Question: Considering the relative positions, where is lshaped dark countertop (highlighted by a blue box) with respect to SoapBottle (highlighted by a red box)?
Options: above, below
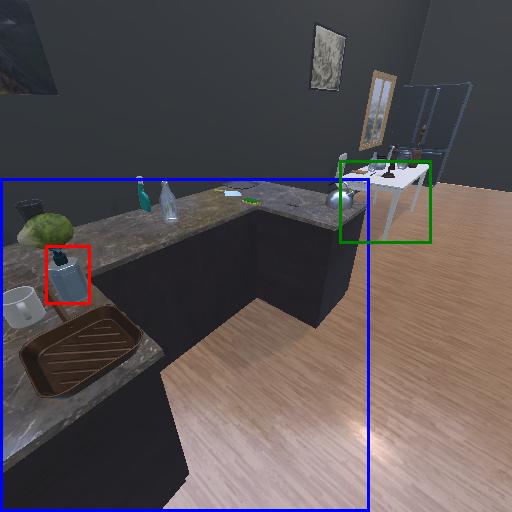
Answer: above